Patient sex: M
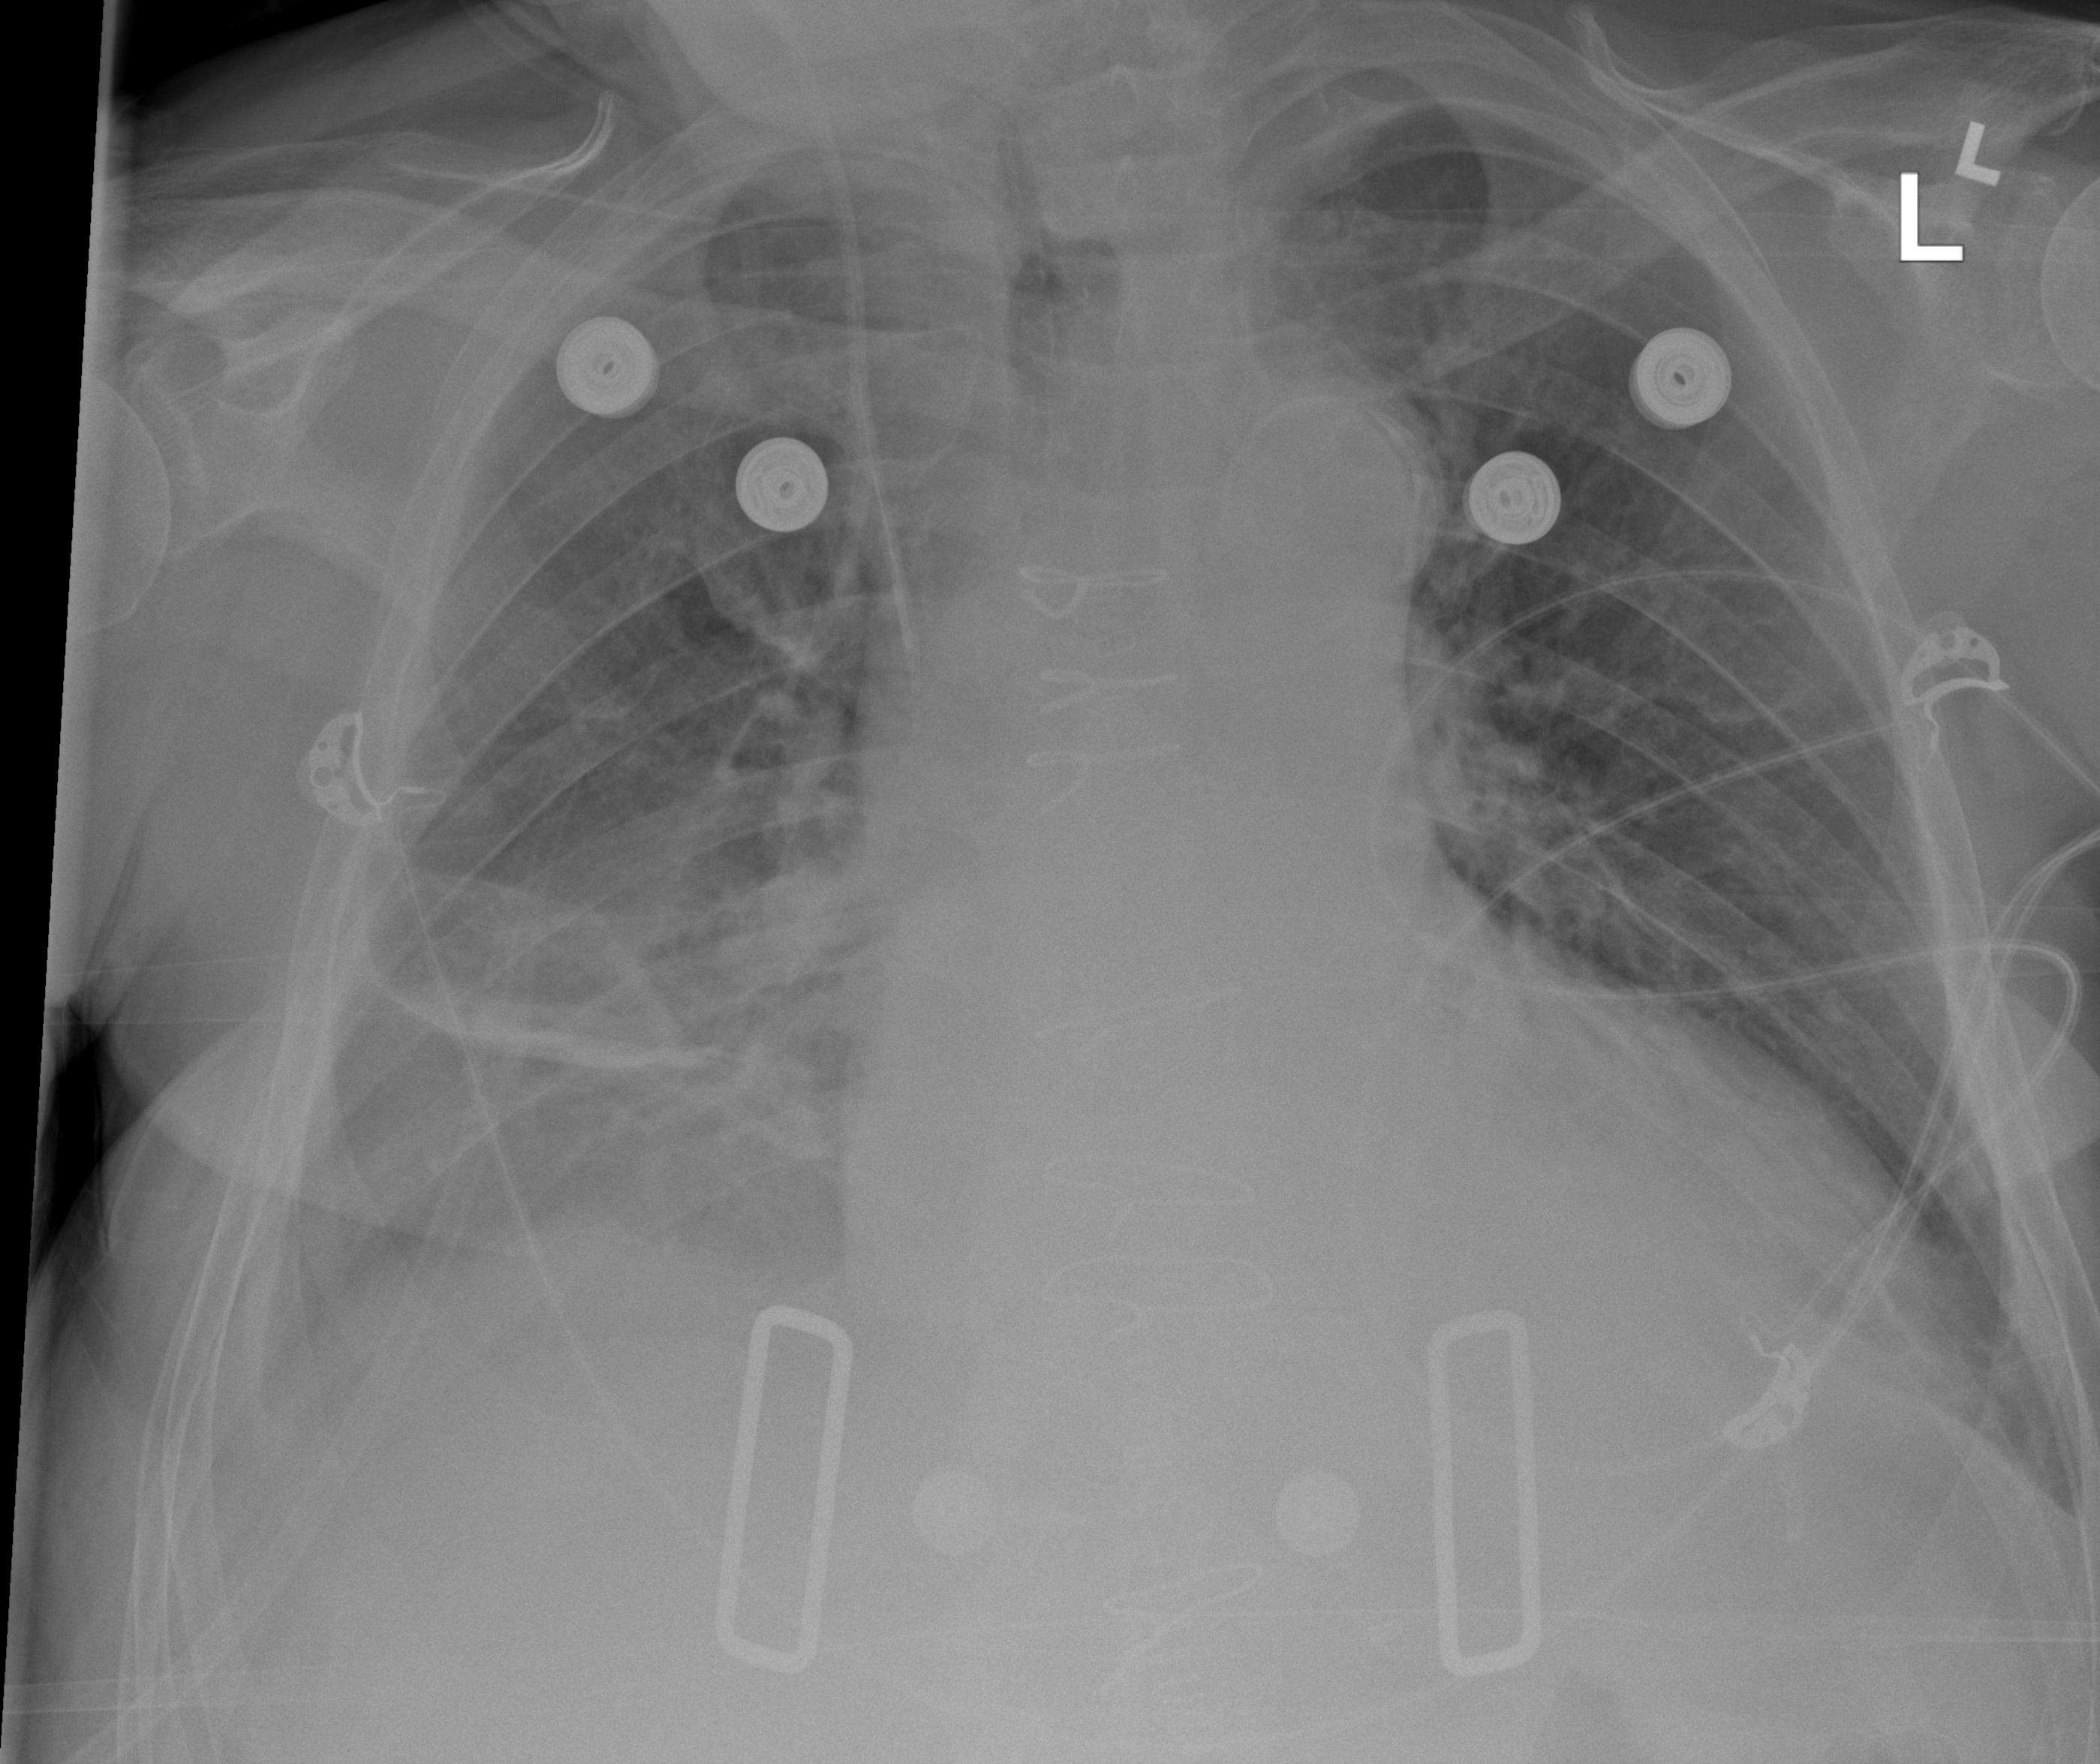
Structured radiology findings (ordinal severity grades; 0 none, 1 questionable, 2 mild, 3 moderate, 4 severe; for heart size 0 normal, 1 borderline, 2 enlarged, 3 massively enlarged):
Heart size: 2
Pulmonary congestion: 2
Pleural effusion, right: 3
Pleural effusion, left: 1
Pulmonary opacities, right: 2
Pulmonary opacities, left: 2
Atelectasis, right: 2
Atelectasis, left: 2